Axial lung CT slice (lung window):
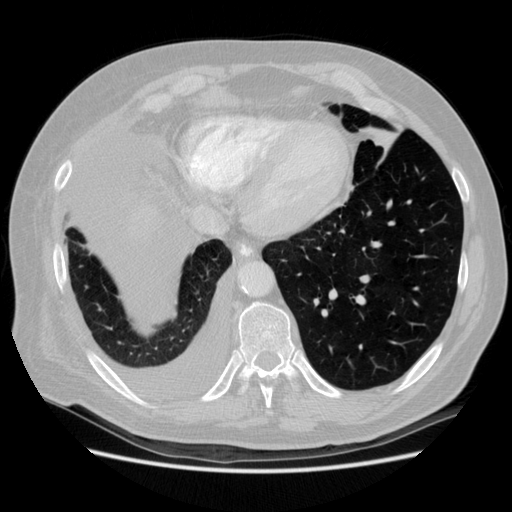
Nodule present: no